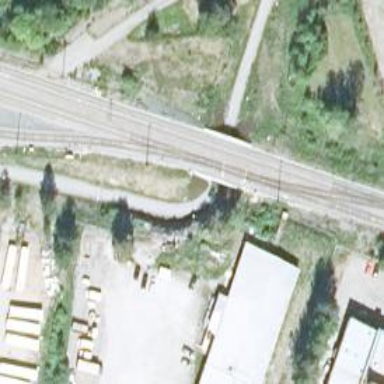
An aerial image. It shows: Railway siding for service.